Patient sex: M
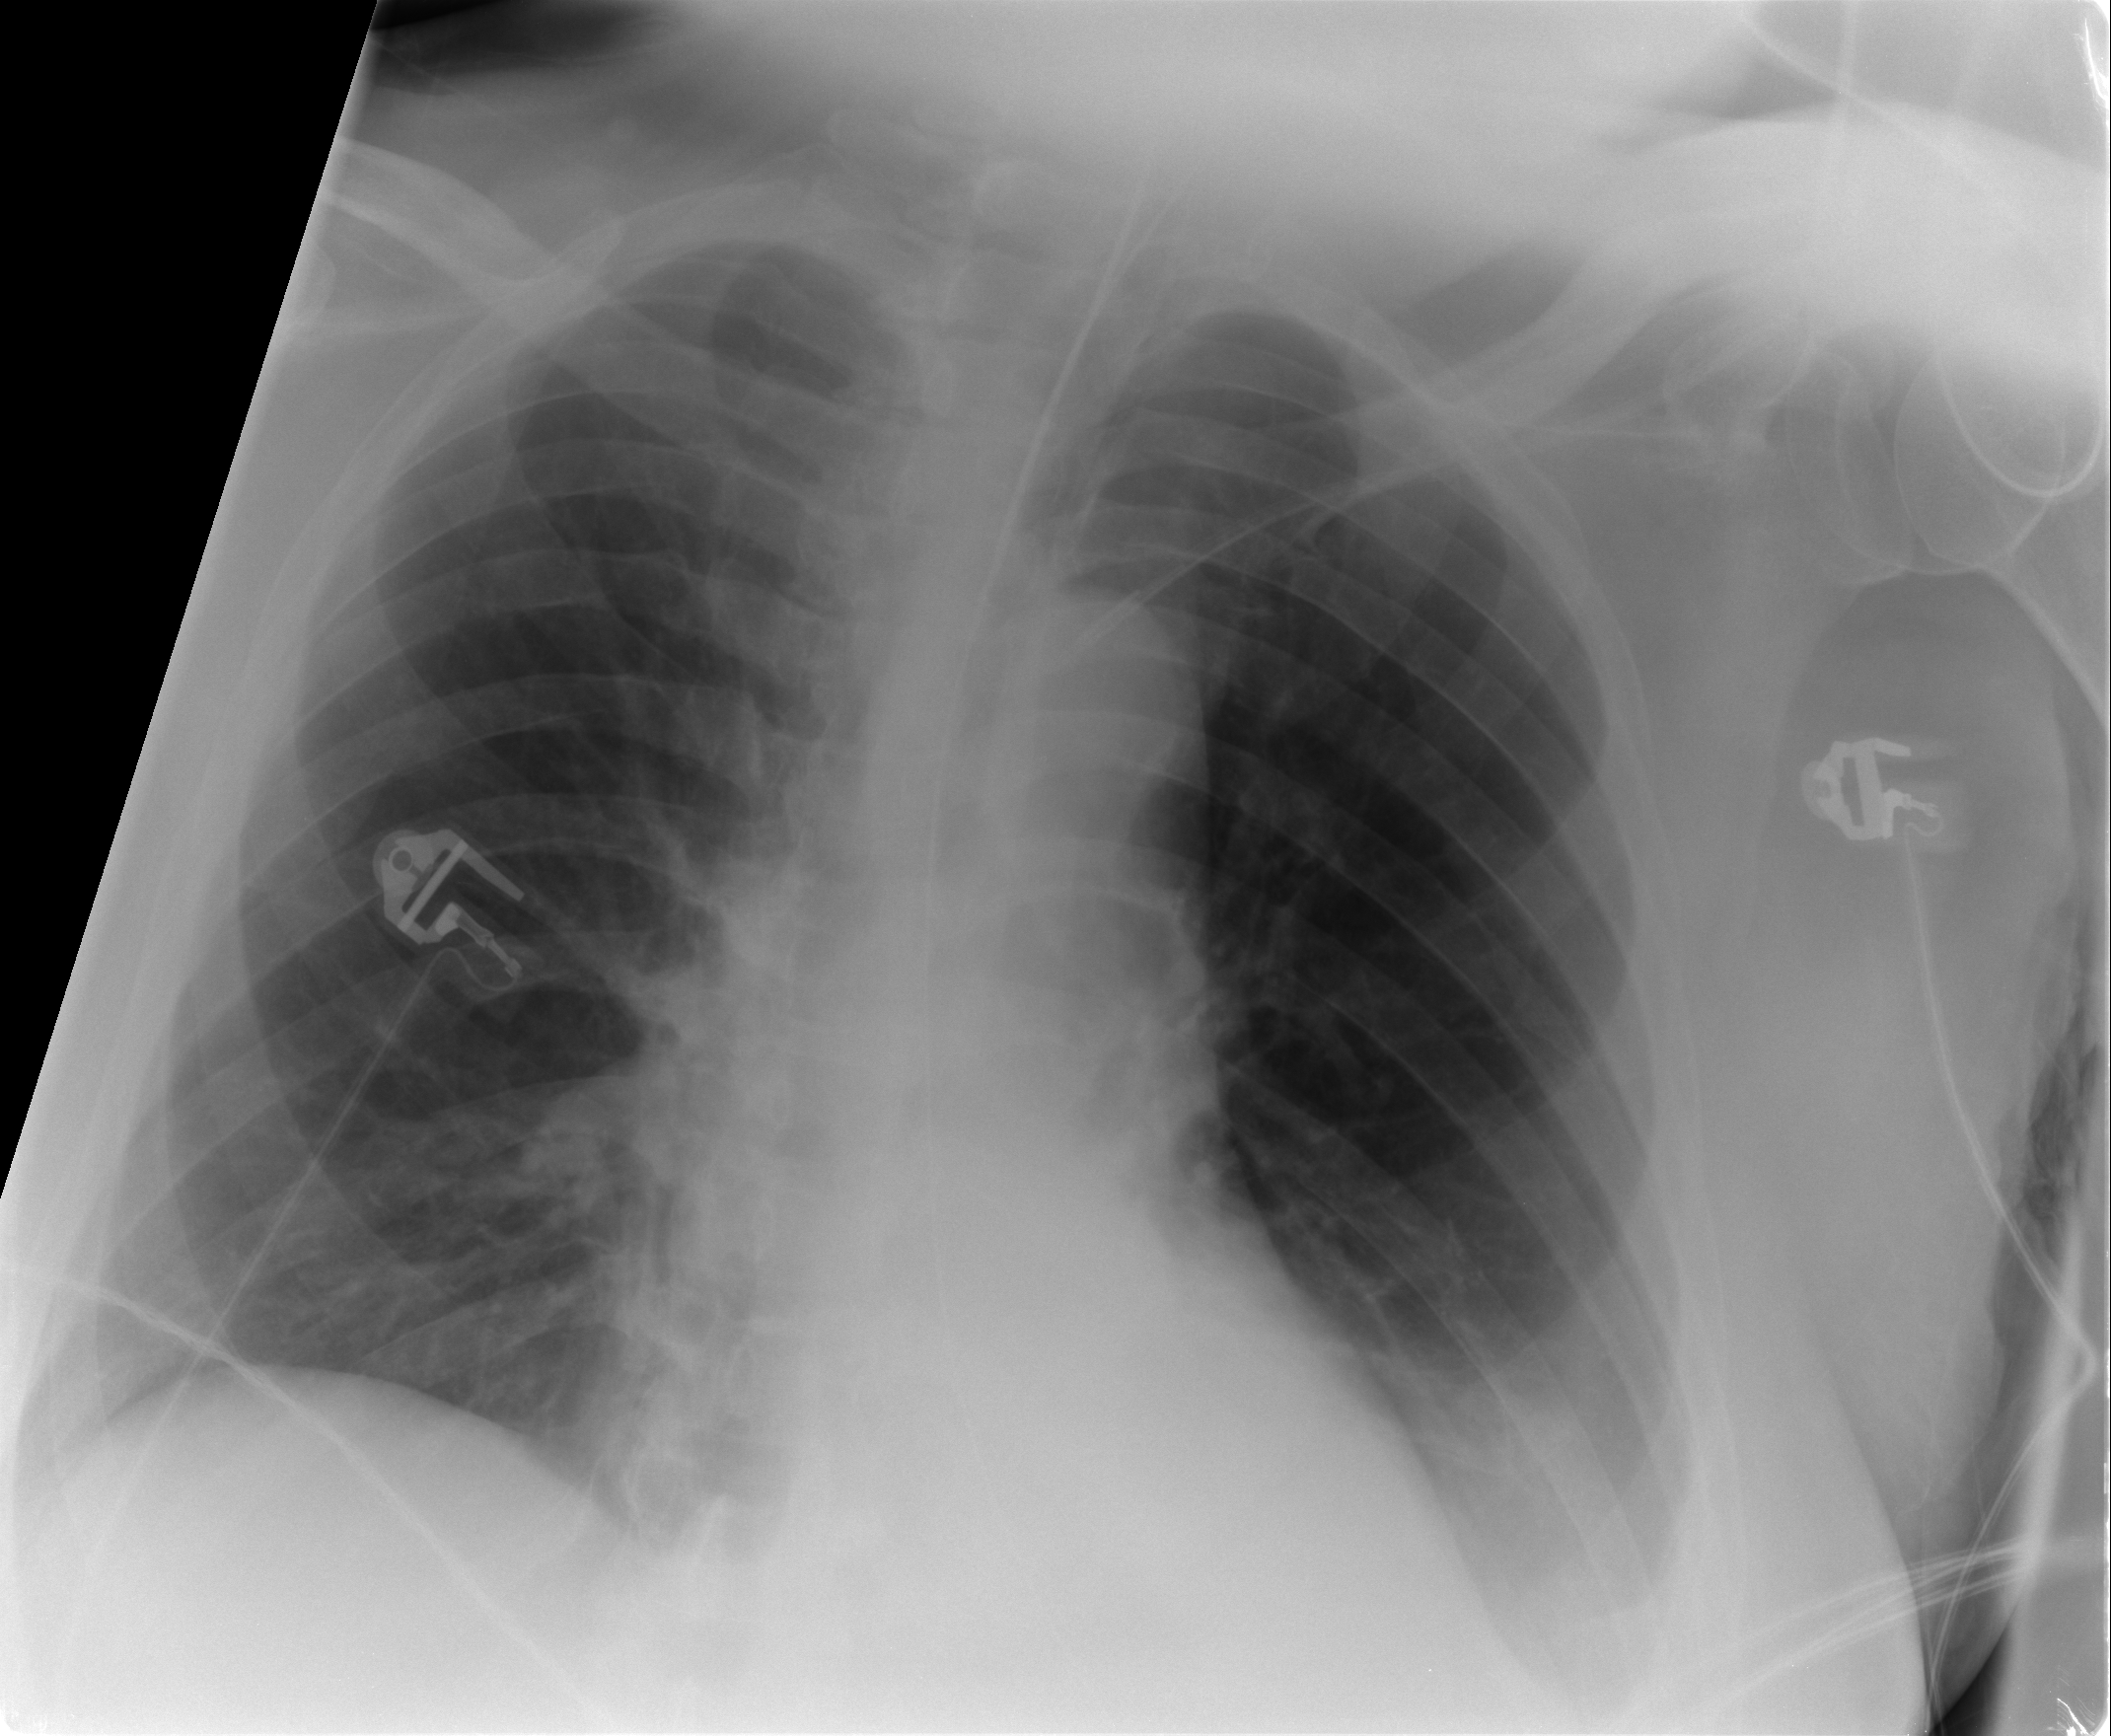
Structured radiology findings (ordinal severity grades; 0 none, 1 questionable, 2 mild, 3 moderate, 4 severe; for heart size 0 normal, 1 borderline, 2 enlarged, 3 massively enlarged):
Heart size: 0
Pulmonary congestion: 0
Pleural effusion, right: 1
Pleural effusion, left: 2
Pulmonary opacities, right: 0
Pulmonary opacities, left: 0
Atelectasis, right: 1
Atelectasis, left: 2